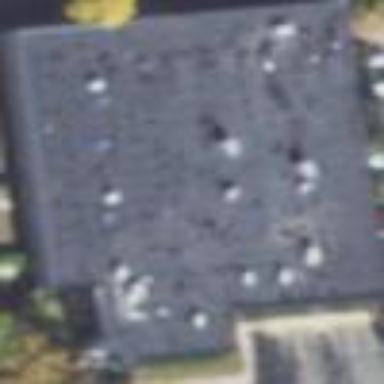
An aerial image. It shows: Commercial building.